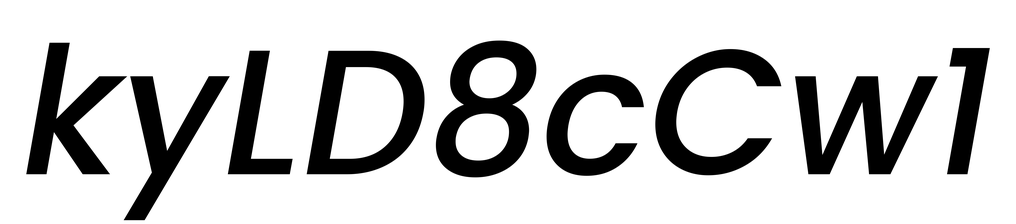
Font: Poppins-MediumItalic